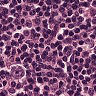
Metastatic tissue present: no